Question: This may be a case of my lack of terminology, however if someone could enlighten me on this I'd appreciate it:
I have a routine which returns a JSON array, works perfectly however I then wish to do some calculations based on what's passed.
I've therefore copied the array into a temporary object (called tmp), and I then wish to remove certain 'keys' (?) from this object that aren't necessary.
For example, my 'tmp' object starts out as having:
fldCat2, fldCat3 and many more.
What I don't need is anything related to 'fldCat3', so I wish to remove that entire key from the object.
To test this I've done the following:
'''
console.log(tmp);
delete tmp.fldCat3;
delete tmp['fldCat3'];
var prop = "fldCat3";
delete tmp[prop];
console.log(tmp);
'''
Yet not one of those delete methods deletes 'fldCat3' from the tmp object.
Is there something pretty damn obvious I'm missing?
have attached a screenshot of the object from within Firebug (values removed)

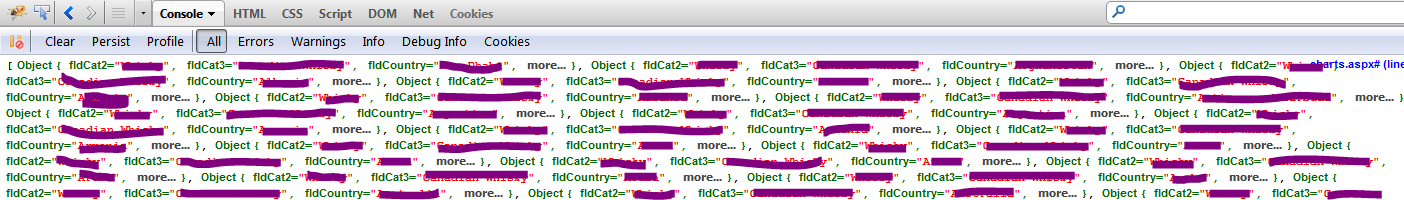
Answer: Given your screenshot I am assuming that your problem is that you are trying to remove properties from what is actually an array of objects with these properties.
You will have to do something like this
'''
for (var i = 0; i < tmp.length; i++)
delete tmp[i].fldCat3;
'''
Here you loop through all the elements of said array removing fldCat3 from each of these.